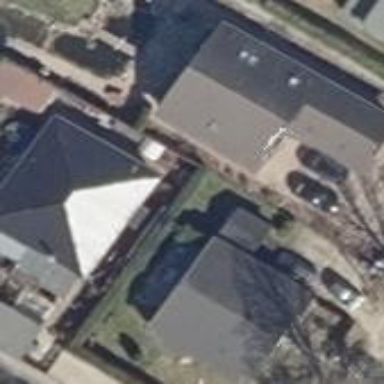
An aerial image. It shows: Detached building with gabled roof.